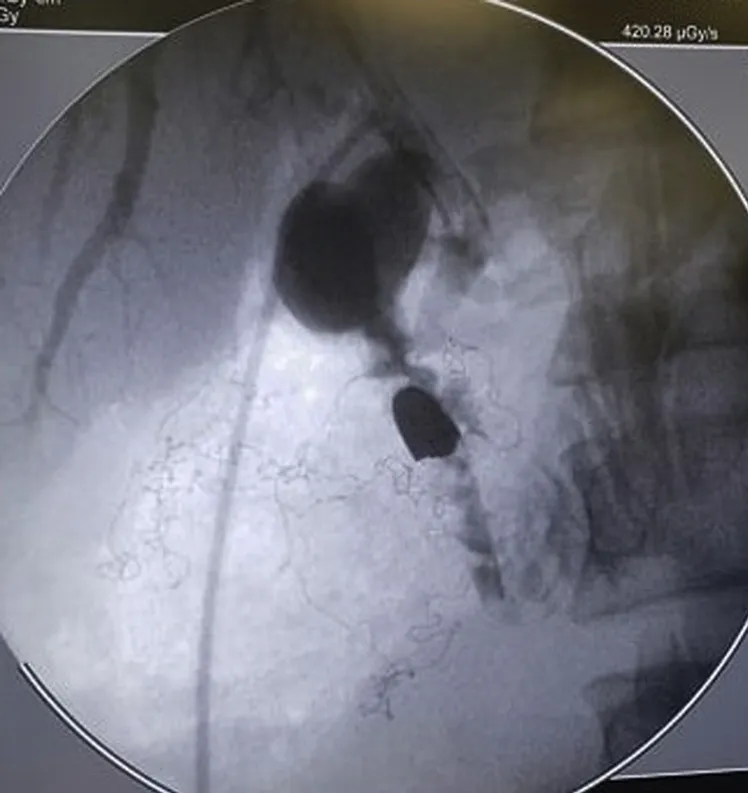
Intraoperative Cholangiography examination evidencing ballistic projectile inside of biliary tract.
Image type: radiology (x_ray)